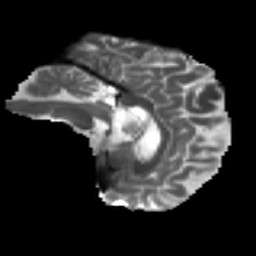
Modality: T2w
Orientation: sagittal
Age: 71
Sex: male
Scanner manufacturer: ge
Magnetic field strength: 3 T
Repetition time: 7.8 s
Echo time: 0.0606 s